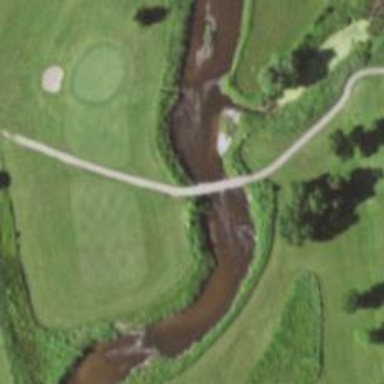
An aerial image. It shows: Service road with bridge used as golf cart path.